Field crop: tomato
Growth stage: 1
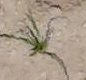
Species: cyperus